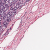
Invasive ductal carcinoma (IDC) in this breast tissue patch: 1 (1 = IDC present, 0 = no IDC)